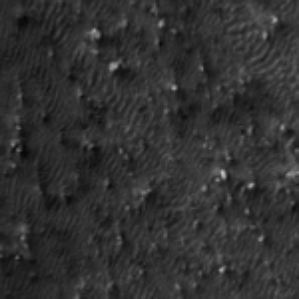
Label: frost